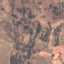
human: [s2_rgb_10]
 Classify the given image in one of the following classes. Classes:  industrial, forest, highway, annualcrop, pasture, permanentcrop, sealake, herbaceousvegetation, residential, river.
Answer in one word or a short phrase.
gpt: PermanentCrop